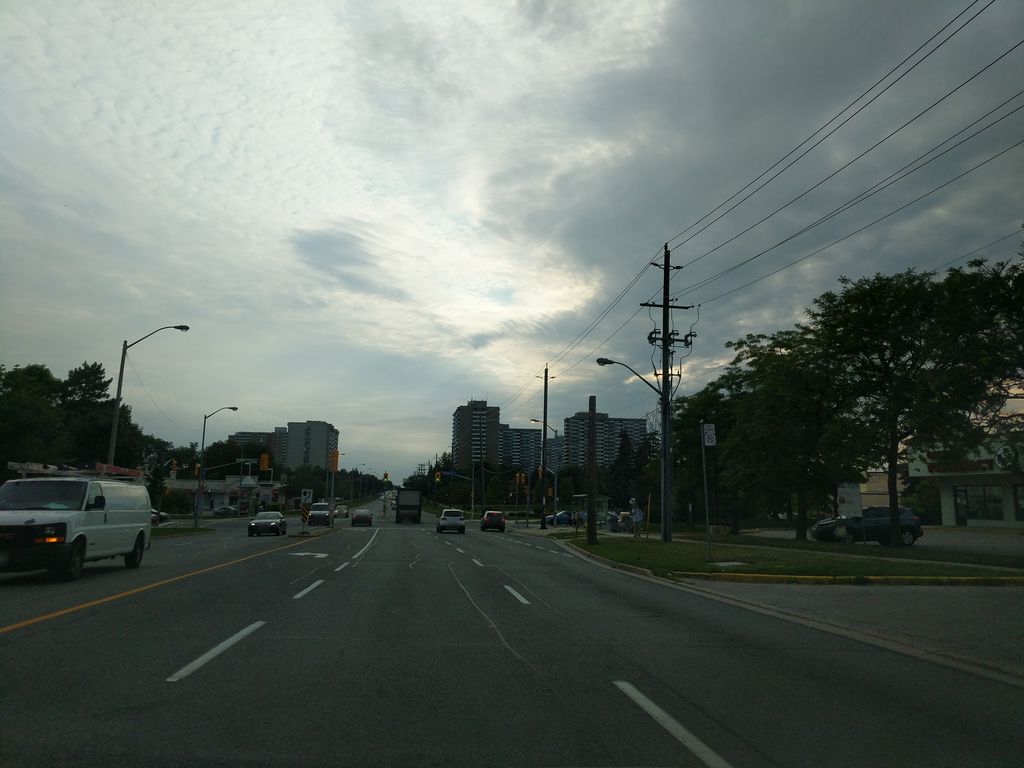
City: toronto